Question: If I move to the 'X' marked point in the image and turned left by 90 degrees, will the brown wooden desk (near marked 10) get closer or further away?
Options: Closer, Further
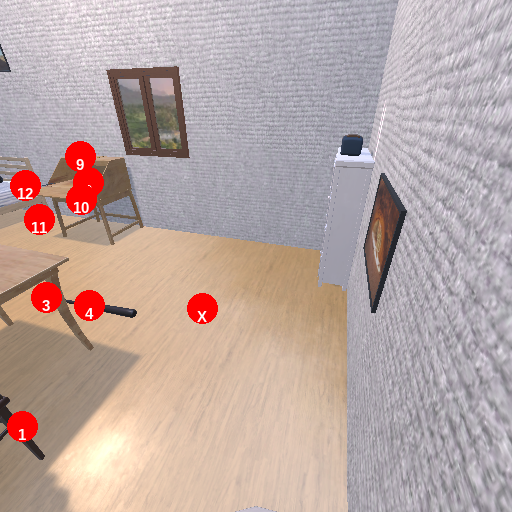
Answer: Closer